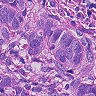
Metastatic tissue present: yes